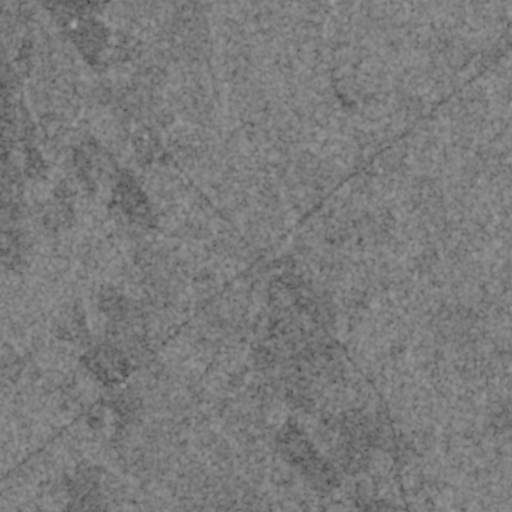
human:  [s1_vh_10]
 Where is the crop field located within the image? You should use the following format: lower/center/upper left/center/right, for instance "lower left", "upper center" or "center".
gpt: The crop field is located in the lower of the image.
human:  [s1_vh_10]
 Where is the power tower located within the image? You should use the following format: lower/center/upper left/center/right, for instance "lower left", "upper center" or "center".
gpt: There is no power tower in the image.

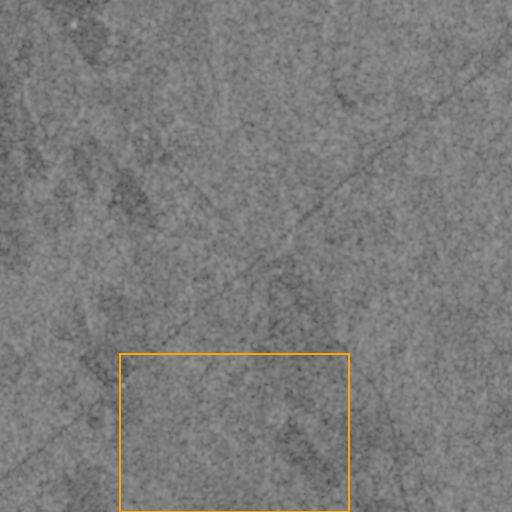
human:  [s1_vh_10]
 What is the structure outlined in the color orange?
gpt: The structure outlined in orange is a crop field.
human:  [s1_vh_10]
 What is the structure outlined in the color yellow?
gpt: There is no yellow outline.